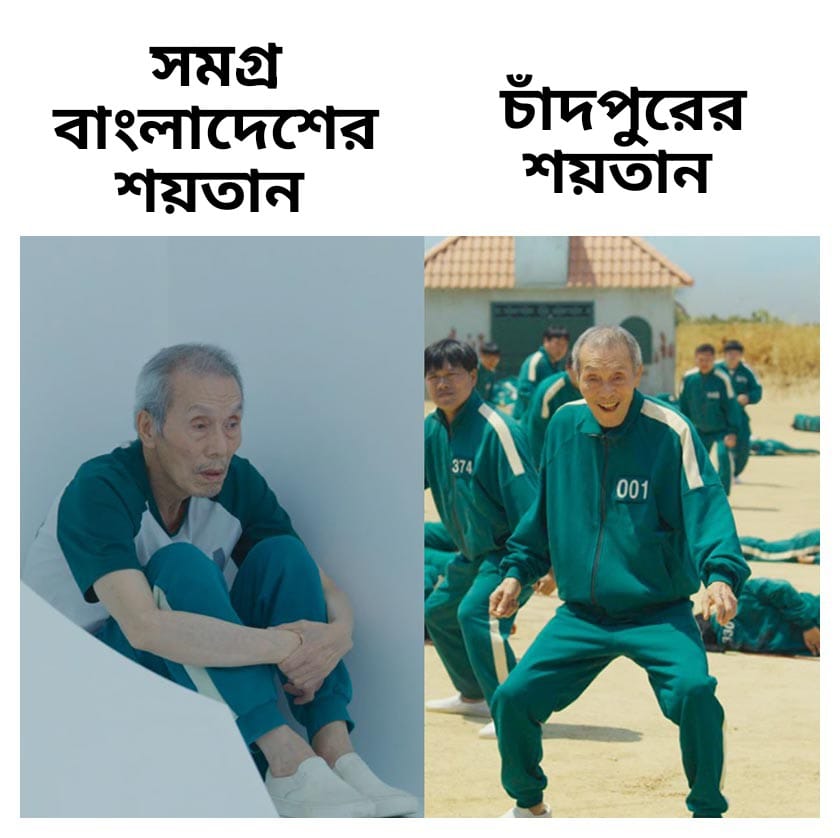
Text: সমগ্র বাংলাদেশের শয়তান চাঁদপুরের শয়তান
Label: Non Hate